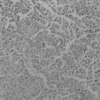
Label: not_dusty